Current action and preconditions to check: trajectory_clear

Your task: For each precondition in the list above, predict whether it will hold at this action.

Consider the current scene as observed from the mobile robot's camera, and analyze the predicted future states of all dynamic agents (e.g., people, animals, vehicles, or any moving entities) within the NEXT SECOND.

IMPORTANT: Only answer "very likely" if you are absolutely certain—based on strong, clear evidence—that a dynamic agent will violate the precondition in the predicted future state. Do NOT answer "very likely" for unlikely, ambiguous, or low-probability risks.

Ask yourself for each precondition: Is there a high probability, with clear and convincing evidence, that the predicted future states of any dynamic agent will interfere with the predicted future state of the currently executing action within the NEXT SECOND, causing that precondition to fail?

Assess the risk level based on these predictions. Use "likely" or "very likely" if motions create a clear risk of interference.

Use "neutral" or "improbable" if agents are nearby but their predicted paths are clearly diverging or non-conflicting.

Failure Risk Categories: "very improbable", "improbable", "neutral", "likely", "very likely"

Answer Format: Output ONLY the probability_of_failure value from these categories: "very improbable", "improbable", "neutral", "likely", "very likely"

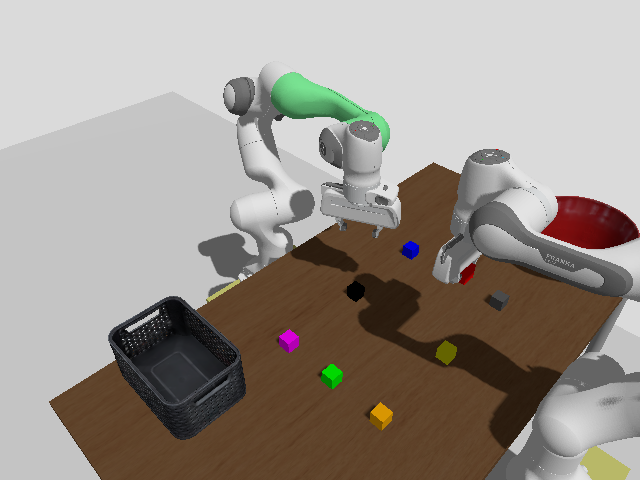

Answer: improbable